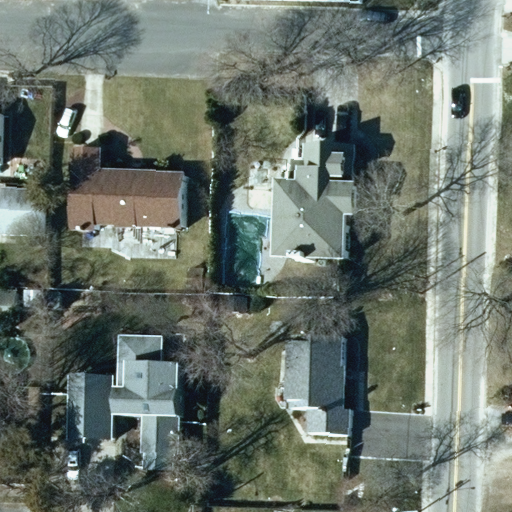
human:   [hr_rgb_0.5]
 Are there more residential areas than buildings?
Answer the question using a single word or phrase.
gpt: no

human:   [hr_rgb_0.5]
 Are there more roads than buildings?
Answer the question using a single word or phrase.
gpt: no

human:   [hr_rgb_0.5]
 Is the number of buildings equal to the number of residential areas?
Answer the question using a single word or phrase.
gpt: no

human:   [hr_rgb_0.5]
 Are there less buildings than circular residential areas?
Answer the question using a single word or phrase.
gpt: no

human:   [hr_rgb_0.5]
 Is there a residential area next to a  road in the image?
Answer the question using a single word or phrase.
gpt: yes

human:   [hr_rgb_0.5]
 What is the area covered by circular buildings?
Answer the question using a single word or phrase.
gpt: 0m2

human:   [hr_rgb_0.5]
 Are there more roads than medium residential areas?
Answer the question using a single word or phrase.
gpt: yes

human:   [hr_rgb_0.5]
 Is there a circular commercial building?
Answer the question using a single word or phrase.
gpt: no

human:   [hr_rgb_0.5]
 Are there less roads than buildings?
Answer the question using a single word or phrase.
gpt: yes

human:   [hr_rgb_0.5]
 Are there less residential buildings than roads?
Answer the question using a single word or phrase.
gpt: no

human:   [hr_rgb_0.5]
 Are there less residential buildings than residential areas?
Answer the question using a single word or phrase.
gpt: no

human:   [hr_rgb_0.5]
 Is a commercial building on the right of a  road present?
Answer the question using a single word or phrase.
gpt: no

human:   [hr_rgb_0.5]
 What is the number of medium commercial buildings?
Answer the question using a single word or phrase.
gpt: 0

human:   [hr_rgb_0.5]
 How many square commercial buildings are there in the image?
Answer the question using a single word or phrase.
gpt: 0

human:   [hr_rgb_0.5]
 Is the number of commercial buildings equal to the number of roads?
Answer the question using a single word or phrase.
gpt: no

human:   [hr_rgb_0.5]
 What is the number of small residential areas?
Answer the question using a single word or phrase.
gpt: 0

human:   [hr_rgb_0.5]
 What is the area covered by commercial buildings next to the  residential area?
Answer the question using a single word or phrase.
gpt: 0m2

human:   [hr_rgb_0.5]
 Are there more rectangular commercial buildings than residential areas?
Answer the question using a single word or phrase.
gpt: no

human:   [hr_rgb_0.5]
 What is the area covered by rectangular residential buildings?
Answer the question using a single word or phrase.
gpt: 216m2

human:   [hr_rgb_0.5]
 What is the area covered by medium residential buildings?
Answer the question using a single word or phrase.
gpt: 1655m2

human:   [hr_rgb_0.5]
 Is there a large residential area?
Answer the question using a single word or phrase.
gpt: yes

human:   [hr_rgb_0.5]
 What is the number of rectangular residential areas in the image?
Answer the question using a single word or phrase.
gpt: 1

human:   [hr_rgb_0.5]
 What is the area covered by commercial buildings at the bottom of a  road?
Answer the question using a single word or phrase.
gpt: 0m2

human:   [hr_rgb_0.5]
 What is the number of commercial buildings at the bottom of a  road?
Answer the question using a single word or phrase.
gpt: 0

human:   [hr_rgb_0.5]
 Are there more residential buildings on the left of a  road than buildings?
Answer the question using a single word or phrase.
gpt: no

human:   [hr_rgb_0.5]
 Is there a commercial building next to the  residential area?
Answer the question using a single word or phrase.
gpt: no

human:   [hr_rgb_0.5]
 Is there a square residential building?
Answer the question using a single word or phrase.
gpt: no

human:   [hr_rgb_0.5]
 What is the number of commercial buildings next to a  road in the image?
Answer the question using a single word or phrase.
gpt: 0

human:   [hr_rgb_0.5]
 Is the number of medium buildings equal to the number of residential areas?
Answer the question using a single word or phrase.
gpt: no

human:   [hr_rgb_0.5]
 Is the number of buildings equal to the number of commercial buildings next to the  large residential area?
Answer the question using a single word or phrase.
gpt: no

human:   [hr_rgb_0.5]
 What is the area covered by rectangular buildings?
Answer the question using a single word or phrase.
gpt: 364m2

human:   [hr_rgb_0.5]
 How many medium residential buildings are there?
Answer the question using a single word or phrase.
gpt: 6

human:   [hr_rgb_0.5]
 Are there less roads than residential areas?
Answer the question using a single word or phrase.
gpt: no

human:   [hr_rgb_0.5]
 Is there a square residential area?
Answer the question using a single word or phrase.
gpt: no

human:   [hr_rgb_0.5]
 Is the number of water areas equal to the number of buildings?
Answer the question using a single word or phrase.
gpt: no

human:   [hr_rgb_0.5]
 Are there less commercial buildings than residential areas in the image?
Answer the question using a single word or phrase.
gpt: yes